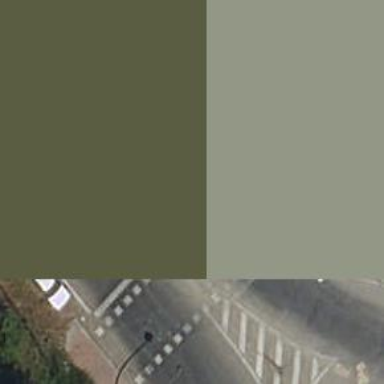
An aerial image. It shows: Road with traffic signals at crossing.